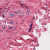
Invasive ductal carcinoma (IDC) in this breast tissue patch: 0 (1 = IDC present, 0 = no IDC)